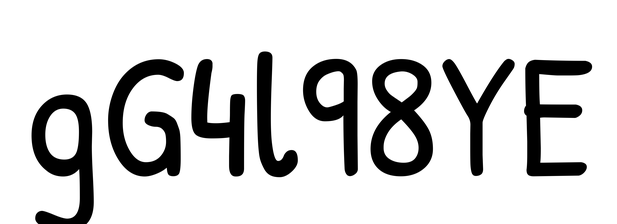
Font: PatrickHand-Regular